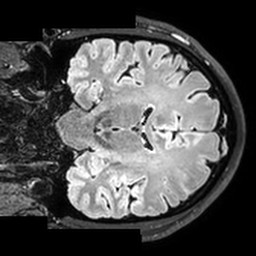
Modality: T2w
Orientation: coronal
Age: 37
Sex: male
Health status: healthy
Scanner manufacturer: philips
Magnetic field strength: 3 T
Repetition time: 5 s
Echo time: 0.3282 s